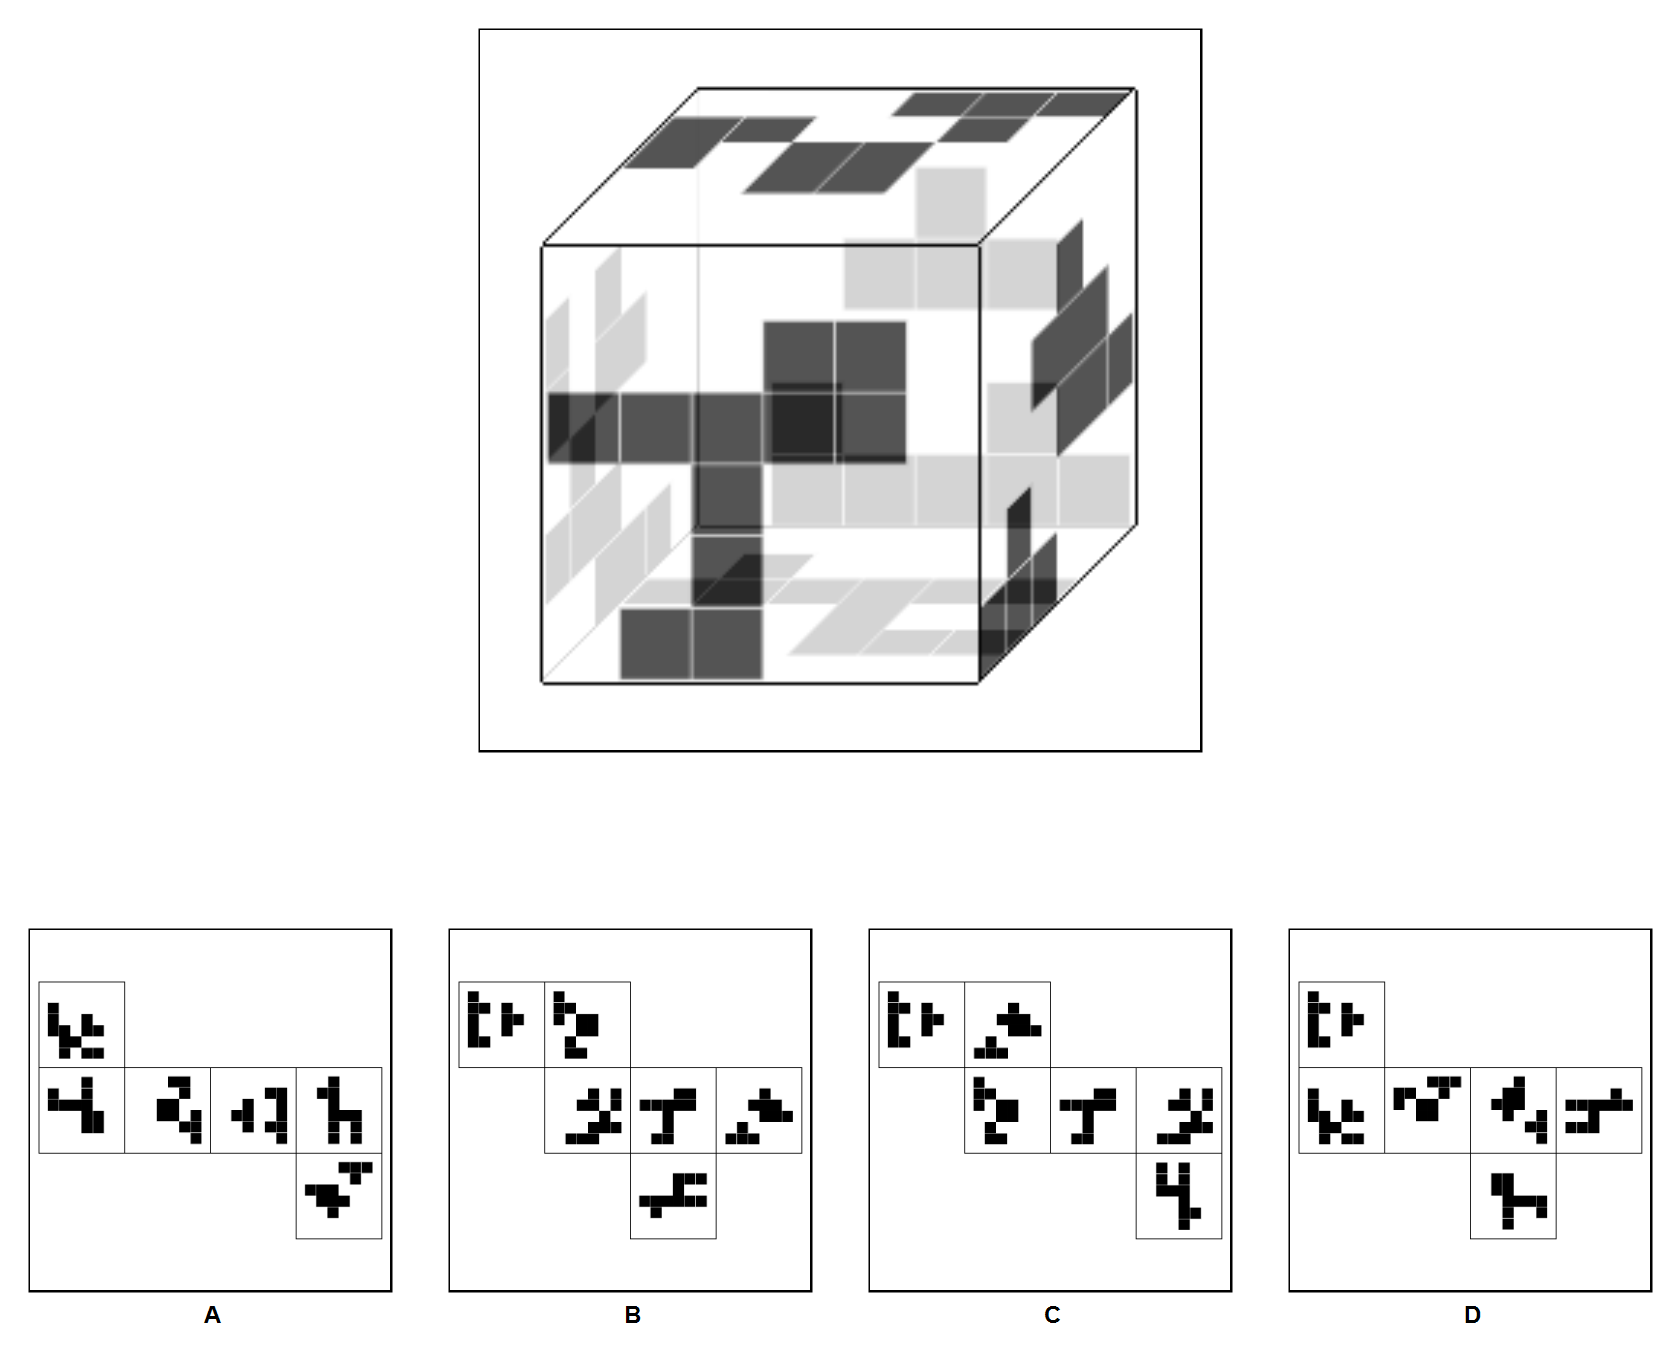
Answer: C